Aerial crown-view tile of a tropical tree (Barro Colorado Island, Panama), acquired 20240813:
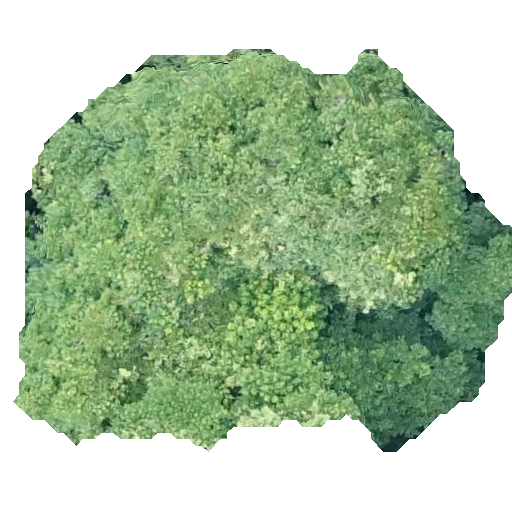
Species: Hura crepitans
GBIF accepted scientific name: Hura crepitans
Crown area: 240.937 m²